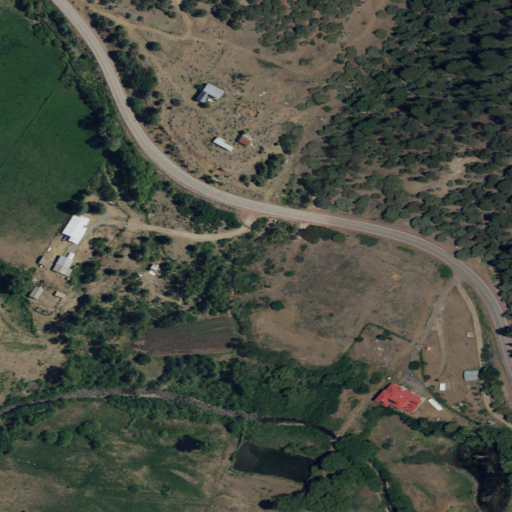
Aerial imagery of valley in New Mexico named Borrego Canyon containing evergreen forest, woody wetlands, shrub, pasture, open development, low intensity development, and medium intensity development